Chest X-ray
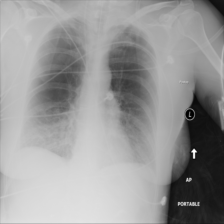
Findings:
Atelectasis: negative
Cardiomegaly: negative
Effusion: negative
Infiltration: negative
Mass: negative
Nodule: negative
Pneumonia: negative
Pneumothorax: negative
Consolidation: negative
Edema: negative
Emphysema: positive
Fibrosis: negative
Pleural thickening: negative
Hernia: negative